八年级 · 代数
如图为小丽和小欧依次进入电梯时, 电梯因超重而警示音响起的过程,

且过程中没有其他人进出. 已知当电梯乘载的重量超过 400 千克时警示音响起,

且小丽、小欧的重量分别为 50 千克、70千克. 若小丽进入电梯前,

电梯内已乘载的重量为 $x$ 千克, 则 $x$ 的取值范围是

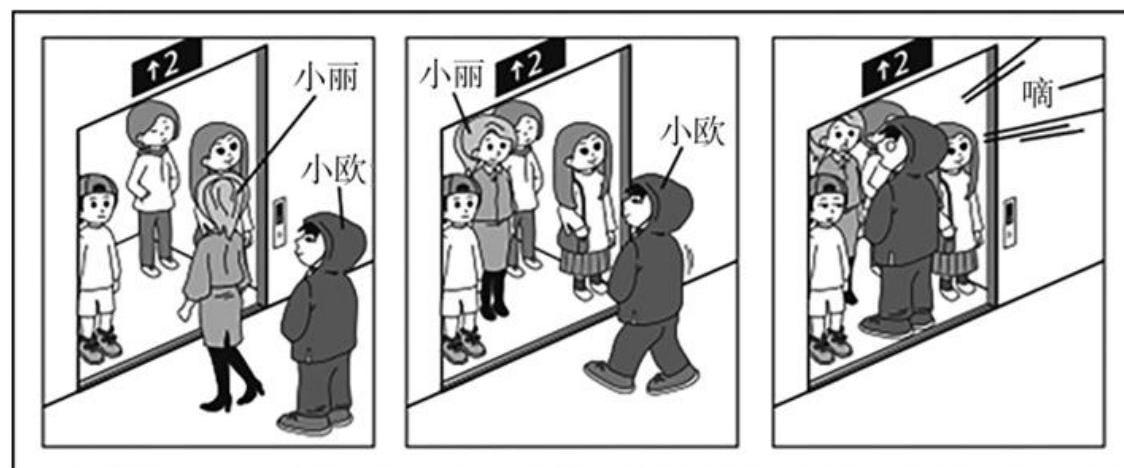
A. $280<x \leq 350$
B. $280<x \leq 400$
C. $330<x \leq 350$
D. $330<x \leq 400$
答案: A